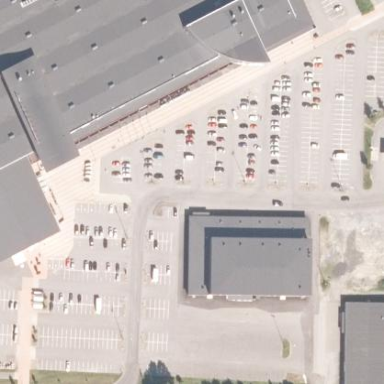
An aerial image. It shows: Parking area with asphalt surface.